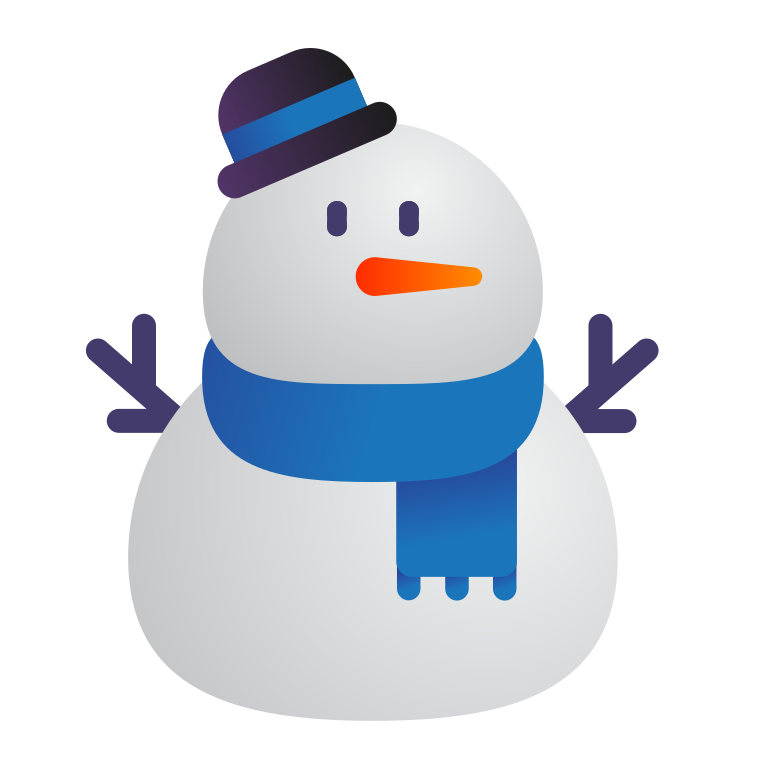
snowman without snow color